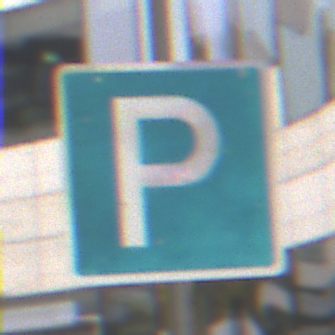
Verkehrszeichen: Parken
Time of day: Midday
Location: Outdoor (Urban)
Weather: Overcast
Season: NotSpecified
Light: Natural